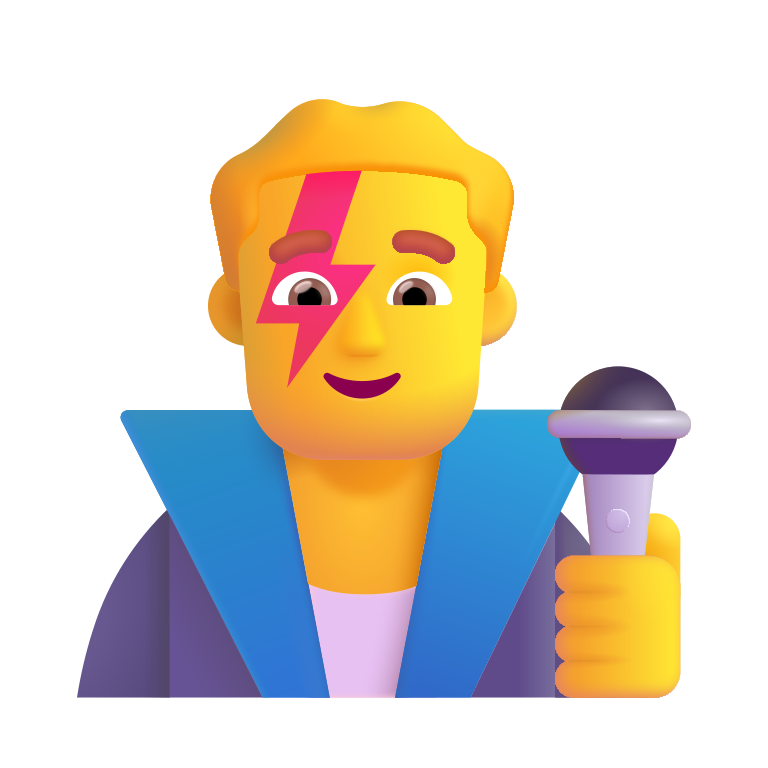
man singer color default